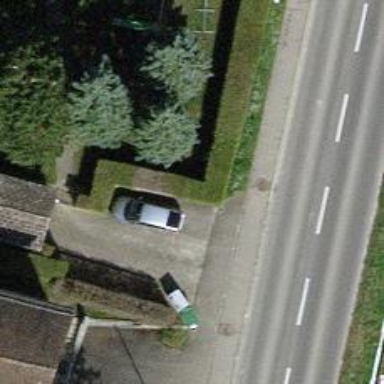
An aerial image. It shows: Hedge barrier.